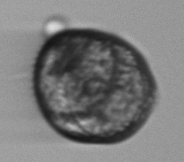
Label: Margalefidinium